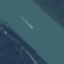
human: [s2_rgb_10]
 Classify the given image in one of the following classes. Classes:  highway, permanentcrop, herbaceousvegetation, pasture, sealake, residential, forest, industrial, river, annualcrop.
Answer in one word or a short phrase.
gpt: River